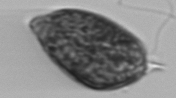
Label: Prorocentrum_micans